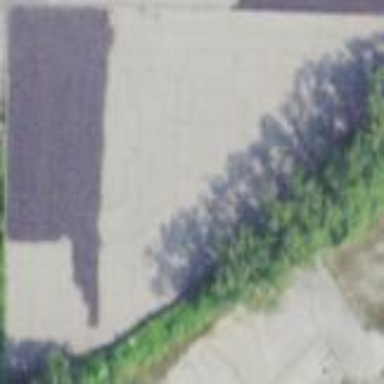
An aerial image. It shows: Parking area with asphalt surface.